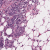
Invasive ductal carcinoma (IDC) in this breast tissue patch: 1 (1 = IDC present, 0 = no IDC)